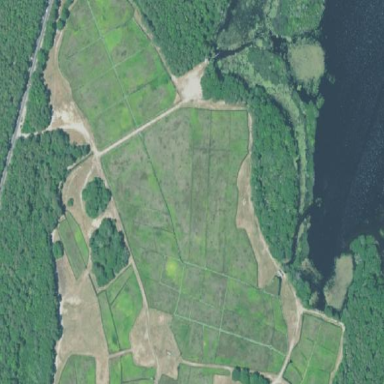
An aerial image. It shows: Farmland with wetland area. The crop grown here is cranberries.